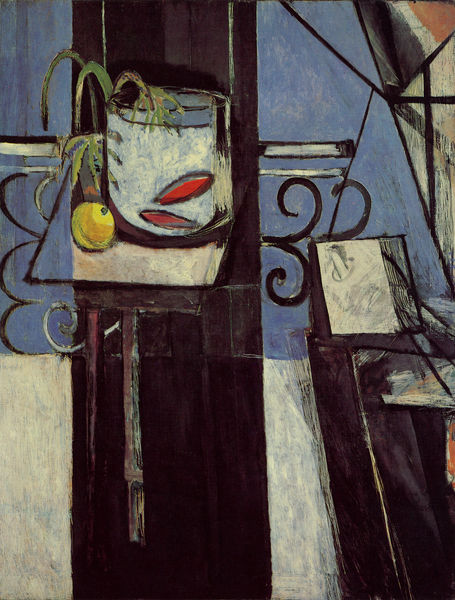
Titel: Poissons rouges et palette
Künstler: Henri Matisse
Standort: New York (New York)
Institution: The Museum of Modern Art
Schlagwörter: blau, gemälde, himmel, weiß, gelb, grün, kubismus, bunt, fenster, glas, raum, schwarz, stuhl, tisch, zimmer, obst, rot, expressionismus, tablett, innenraum, pflanze, frucht, stilleben, stillleben, apfel, balkon, topf, farbig, abstrakt, modern, geländer, gefäß, buch, picasso, zitrone, matisse, fische, goldfische, goldfisch, balko'